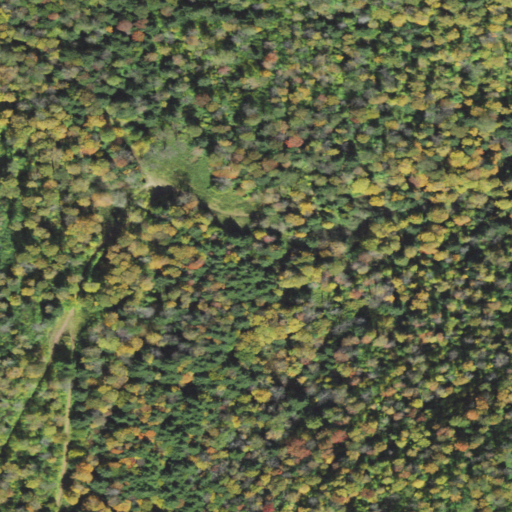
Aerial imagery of valley in Pennsylvania named Gross Hollow containing mixed forest and deciduous forest